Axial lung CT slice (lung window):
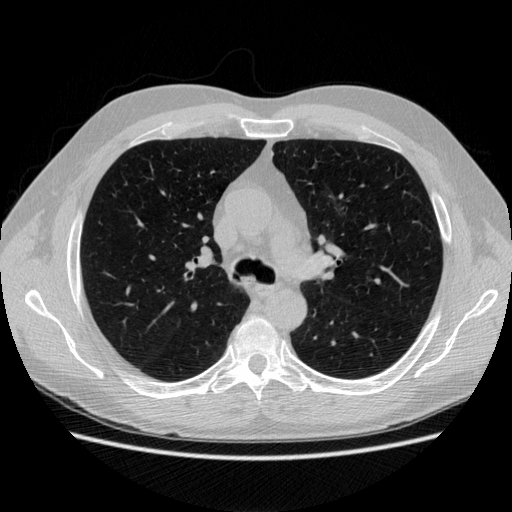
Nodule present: no